Question: So I have a discord but and I currently run it on a Server at home. I've now decided to set up the server from scratch. Right now I have the MySQL and the Program on the server (not in a docker container) and I now want to it.
I've decided to just extend the MySQL Container for simplicity, but I keep running into errors. Right now everything works, except that the program doesn't connect to the MySQL server.
I've tried to just start the app using
'''
CMD ./PokeBot
'''
The result is a Connection Refused Error. First I tried to expose the port 3306 and use '127.0.0.1' as the IP for the MySQL server. Nothing worked.
I then figured that the MySQL Server wasn't running, so I created a Bash Shell Script ('.sh') to start the MySQL server, but I then get the error 'Fatal error: Please read "Security" section of the manual to find out how to run mysqld as root!'.
What can I do to run the program together with MySQL in a Docker Container?
The command I start the container with:
'''
docker run -p 3306:3306 name
'''
Project Structure:

Here's my Dockerfile:
'''
FROM mysql:latest as builder
# That file does the DB initialization but also runs mysql daemon, by removing the last line it will only init
RUN ["sed", "-i", "s/exec "$@"/echo "not running $@"/", "/usr/local/bin/docker-entrypoint.sh"]
# needed for intialization
ENV MYSQL_ROOT_PASSWORD=asdfghjkl
COPY setup.sql /docker-entrypoint-initdb.d/
ADD ca-certificates.crt /etc/ssl/certs/
# Need to change the datadir to something else that /var/lib/mysql because the parent docker file defines it as a volume.
# https://docs.docker.com/engine/reference/builder/#volume :
# Changing the volume from within the Dockerfile: If any build steps change the data within the volume after
# it has been declared, those changes will be discarded.
RUN ["/usr/local/bin/docker-entrypoint.sh", "mysqld", "--datadir", "/initialized-db"]
FROM mysql:latest
ENV MYSQL_ROOT_PASSWORD=asdfghjkl
ADD ca-certificates.crt /etc/ssl/certs/
COPY PokeBot /
COPY --from=builder /initialized-db /var/lib/mysql
COPY start.sh /
EXPOSE 3306
RUN apt update
RUN apt install ca-certificates sudo -y
RUN update-ca-certificates
CMD ./start.sh
'''
This is my DDL Script (after this it gets populated with data):
'''
CREATE DATABASE pokebot;
USE pokebot;
CREATE USER 'pokebot'@'%' IDENTIFIED WITH mysql_native_password BY 'asdfghjkl';
GRANT ALL PRIVILEGES ON pokebot.* TO 'pokebot'@'%';
FLUSH PRIVILEGES;
CREATE TABLE image(
id INT NOT NULL AUTO_INCREMENT,
srclink VARCHAR(255) NOT NULL,
imglink VARCHAR(255) NOT NULL,
text VARCHAR(255) NOT NULL,
command VARCHAR(16) NOT NULL,
CONSTRAINT pk PRIMARY KEY (id)
);
'''
My 'setup.sh':
'''
sudo mysqld &
./PokeBot
'''
Part in Go that fails:
'''
db, err := sql.Open("mysql", "pokebot:asdfghjkl@tcp(127.0.0.1:3306)/pokebot")
if err != nil {
log.Print(err.Error())
}
'''
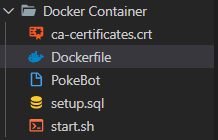
Answer: Basically, I guess it is the better idea to have two containers: one for MySQL and one for your program and manage them by docker-compose.yml as two services. In that way you could change db version without touching code container. Now you need to ssh into a running container by docker exec -it and try to connect to your db from bash to see if it works. Since your code is in the same container it should be able to do that in similar way